Here is a 2-D grayscale rendering of raw rotating-machine vibration samples (signal-to-image). Based on the visible evidence, which rotor condition applies: normal, misalignment, unbalance, looseness?
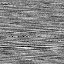
Answer: normal